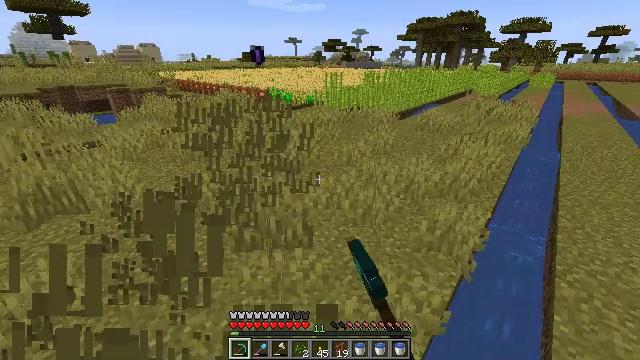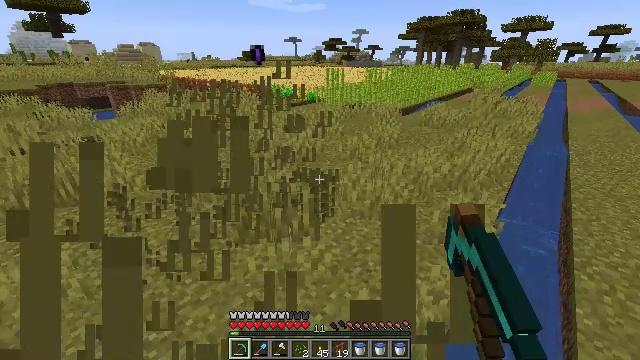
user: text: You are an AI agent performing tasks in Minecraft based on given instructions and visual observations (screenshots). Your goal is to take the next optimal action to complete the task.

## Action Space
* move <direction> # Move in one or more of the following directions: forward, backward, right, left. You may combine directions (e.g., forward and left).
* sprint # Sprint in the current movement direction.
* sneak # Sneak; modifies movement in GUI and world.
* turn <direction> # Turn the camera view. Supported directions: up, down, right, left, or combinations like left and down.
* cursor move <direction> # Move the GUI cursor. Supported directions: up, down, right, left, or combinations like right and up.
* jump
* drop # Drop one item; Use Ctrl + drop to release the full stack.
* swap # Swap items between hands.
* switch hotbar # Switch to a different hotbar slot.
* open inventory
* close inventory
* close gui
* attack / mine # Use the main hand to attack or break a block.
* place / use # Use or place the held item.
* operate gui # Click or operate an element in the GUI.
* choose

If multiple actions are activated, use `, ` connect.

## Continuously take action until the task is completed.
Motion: motion action
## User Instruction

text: Remove the tall grass to clear the area.
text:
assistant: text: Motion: move forward, attack / mine
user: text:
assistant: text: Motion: attack / mine